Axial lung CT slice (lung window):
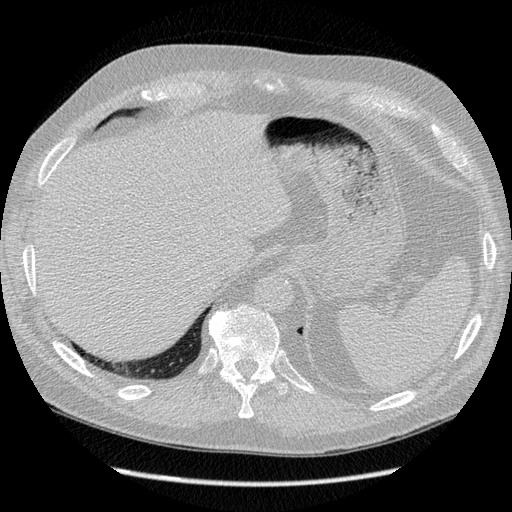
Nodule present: no